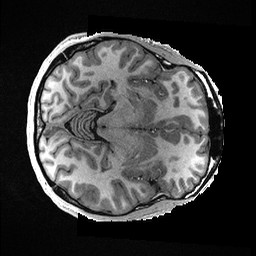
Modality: T1w
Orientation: axial
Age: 22
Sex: male
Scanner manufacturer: ge
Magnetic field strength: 3 T
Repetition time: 0.006952 s
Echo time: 0.00292 s